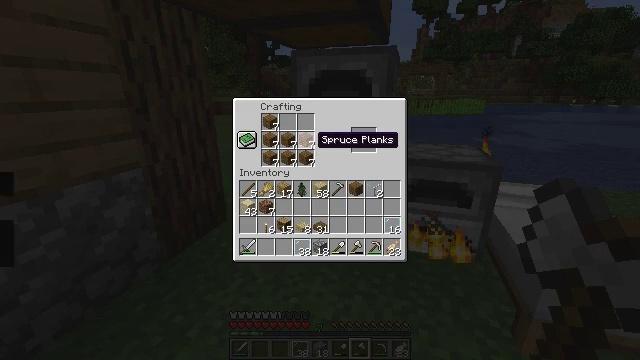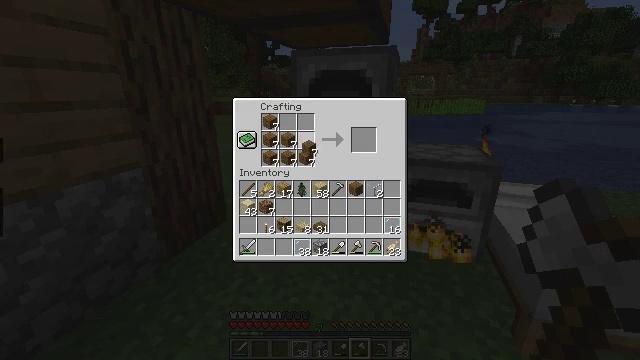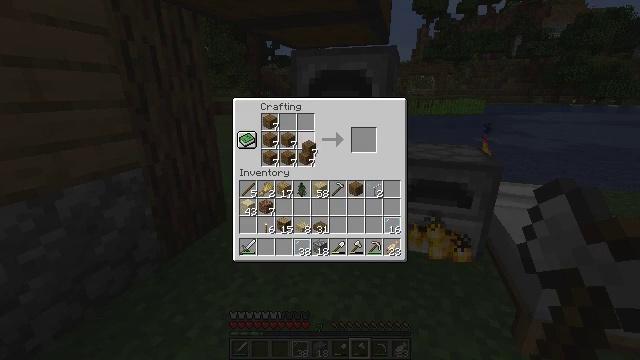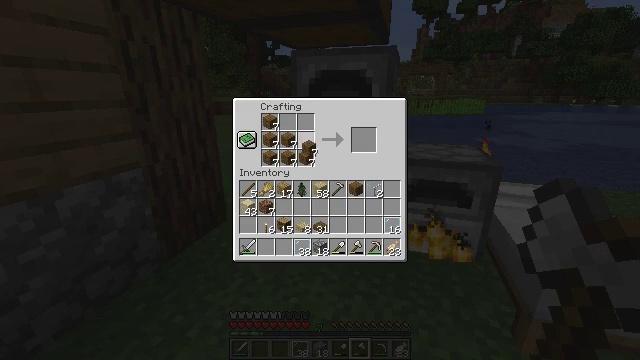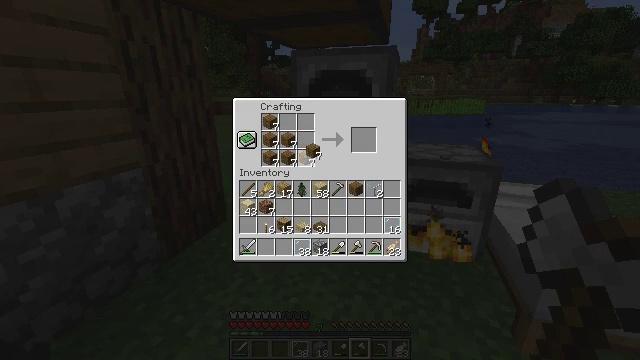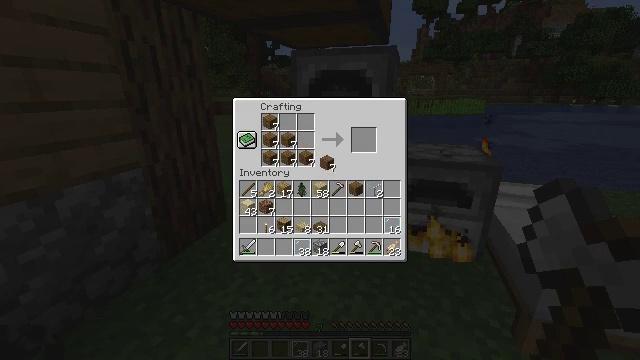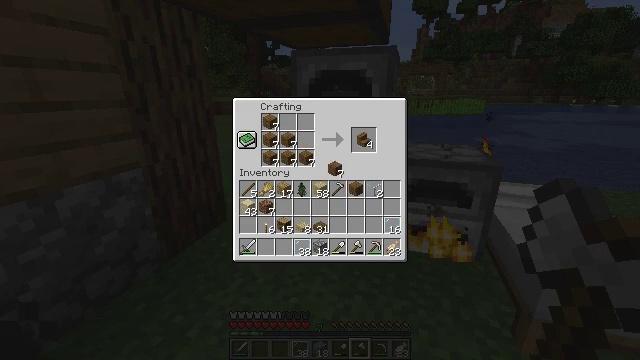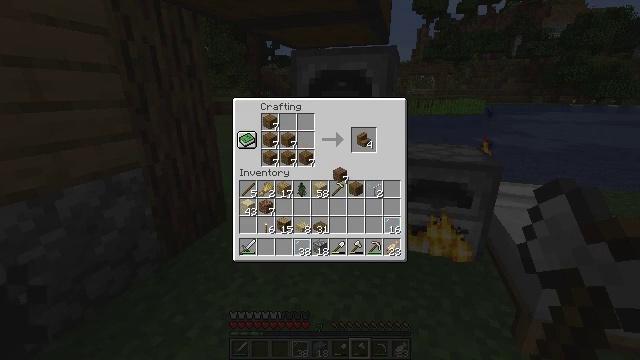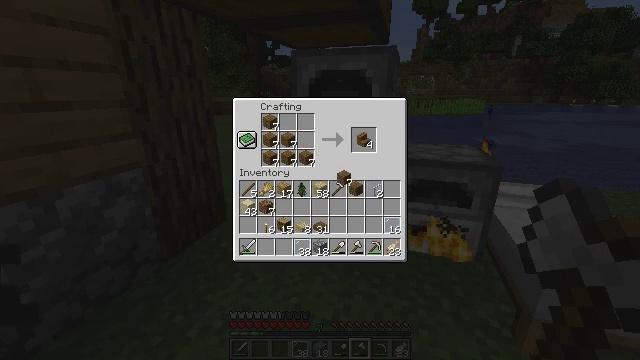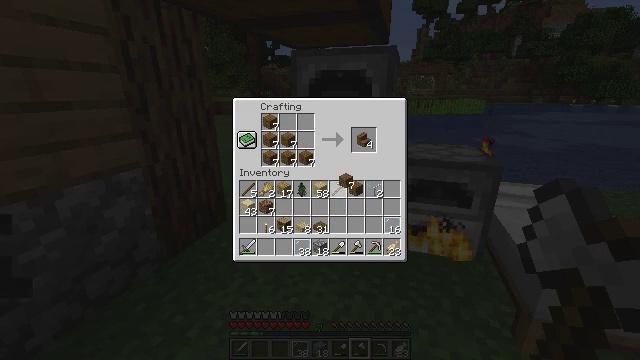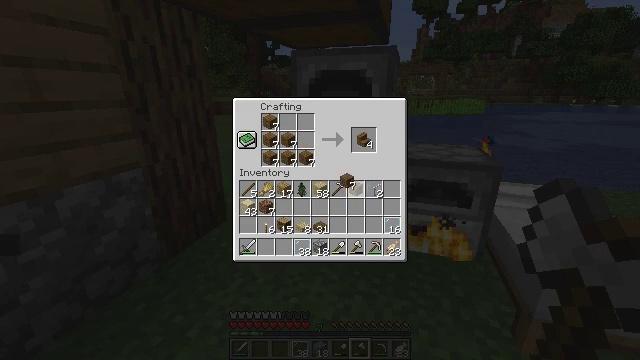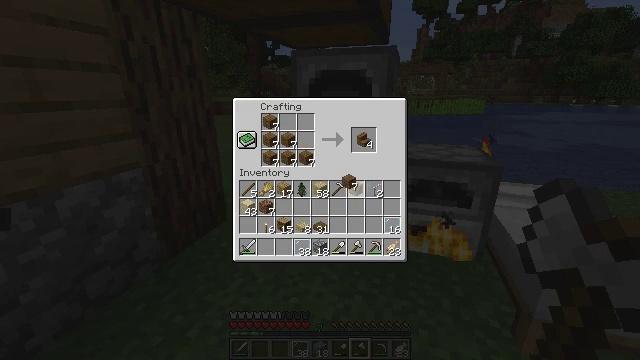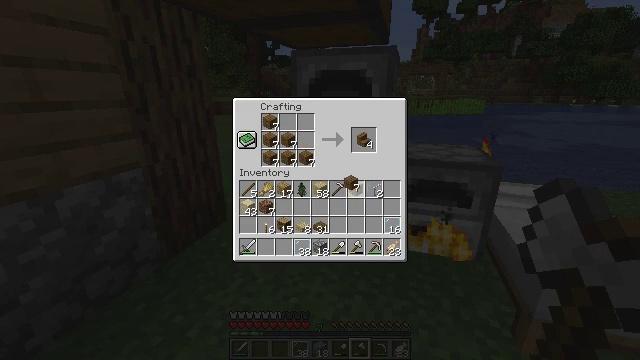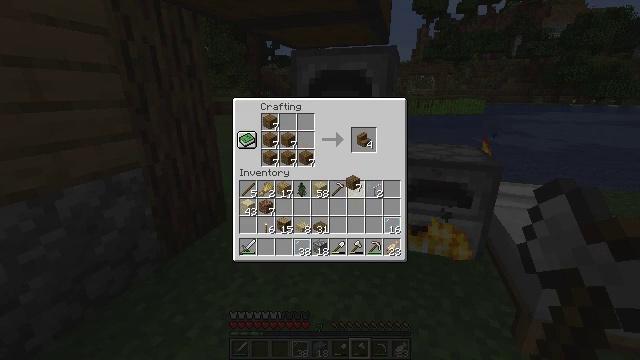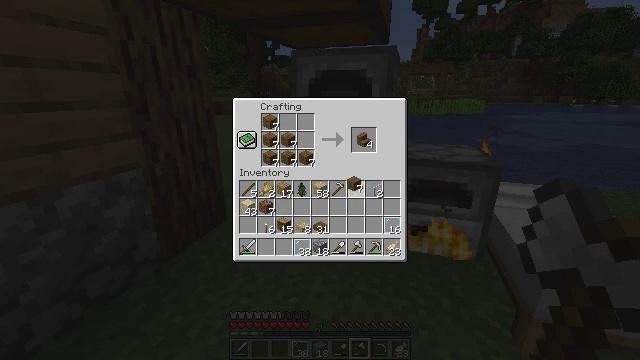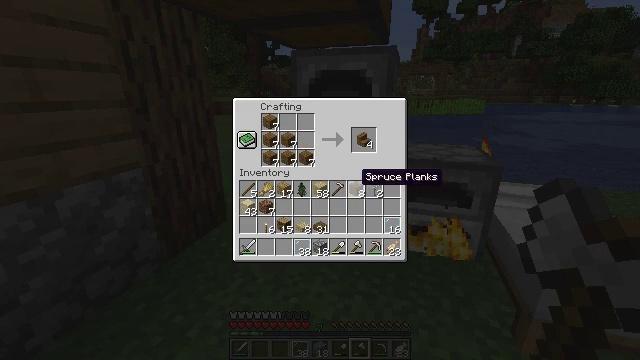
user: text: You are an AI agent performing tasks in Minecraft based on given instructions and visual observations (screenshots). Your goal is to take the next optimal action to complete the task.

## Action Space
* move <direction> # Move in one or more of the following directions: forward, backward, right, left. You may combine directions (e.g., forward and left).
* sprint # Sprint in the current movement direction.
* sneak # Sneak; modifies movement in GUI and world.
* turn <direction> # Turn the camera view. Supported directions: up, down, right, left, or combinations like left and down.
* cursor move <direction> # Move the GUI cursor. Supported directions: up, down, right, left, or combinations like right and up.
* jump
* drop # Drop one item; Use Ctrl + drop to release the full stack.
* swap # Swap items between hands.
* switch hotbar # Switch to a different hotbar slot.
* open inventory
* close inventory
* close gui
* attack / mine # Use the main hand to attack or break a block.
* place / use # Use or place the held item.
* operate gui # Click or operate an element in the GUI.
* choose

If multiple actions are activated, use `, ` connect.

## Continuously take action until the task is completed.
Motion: motion action
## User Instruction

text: Create spruce stairs using a crafting table.
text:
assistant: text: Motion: operate gui
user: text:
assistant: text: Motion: operate gui
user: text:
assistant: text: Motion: operate gui
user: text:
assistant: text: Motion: no_op
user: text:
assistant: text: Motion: cursor move right and down
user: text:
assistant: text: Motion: cursor move right
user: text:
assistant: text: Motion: no_op
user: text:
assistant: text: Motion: no_op
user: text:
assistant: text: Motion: no_op
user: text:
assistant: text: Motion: no_op
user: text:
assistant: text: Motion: no_op
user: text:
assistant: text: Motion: operate gui
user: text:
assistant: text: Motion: operate gui
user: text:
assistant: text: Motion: operate gui
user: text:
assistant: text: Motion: no_op
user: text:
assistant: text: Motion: no_op
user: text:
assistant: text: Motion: no_op
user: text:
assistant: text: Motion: no_op
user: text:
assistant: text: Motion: cursor move up
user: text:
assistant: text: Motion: cursor move up
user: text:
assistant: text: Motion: sneak, cursor move up
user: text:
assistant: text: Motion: sneak
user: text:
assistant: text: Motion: sneak, operate gui
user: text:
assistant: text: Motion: sneak, operate gui
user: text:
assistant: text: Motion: sneak, operate gui
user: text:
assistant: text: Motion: sneak
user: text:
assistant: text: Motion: sneak, cursor move down
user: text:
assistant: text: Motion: sneak